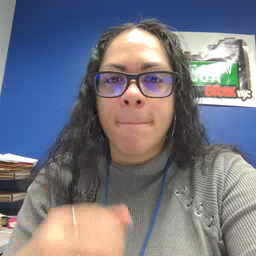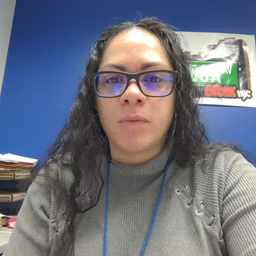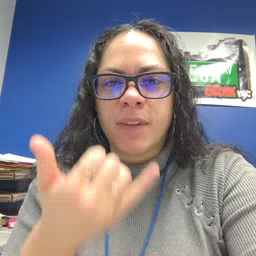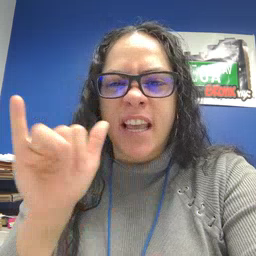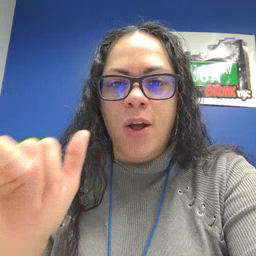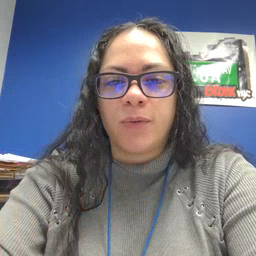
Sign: yellow